Question: I am trying to make my column in excel fit into the column size that I give it, I am trying to use the property horizontalAlignment to do this.
I can get it working with xlCenter, but I need to do xlFill but there isn't a value for xlFill.
'''
With objExcelAssist.worksheet.columns("N:N")
.horizontalAlignment = xlCenter
End With
'''
What I have tried:
'''
With objExcelAssist.worksheet.columns("N:N")
.horizontalAlignment = xlFill
End With
With objExcelAssist.worksheet.columns("N:N")
.horizontalAlignment = xlFillDefault
End With
'''
Not had any success so far, am I use the wrong name to fill?
-------------- EDIT ------------------
All shrinkToFit did was make my text smaller

I need it just so it doesn't overlap the next row without effecting the text size
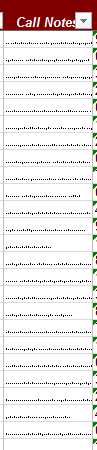
Answer: Is this what you are trying?
'''
With objExcelAssist.Worksheet.Columns("N:N")
.HorizontalAlignment = xlFill
.ShrinkToFit = True
End With
'''
: The other things that you have at your disposal are
'''
.HorizontalAlignment
.VerticalAlignment
.WrapText
.Orientation
.AddIndent
.IndentLevel
.ShrinkToFit
.ReadingOrder
.MergeCells
'''
The problem finally what I could ascertain is that you are latebinding with MS- Excel and hence MS - Access didn't recognize those constants. You have 2 options in such a case
Declare the constants at the top of the code. For example
'''
Const xlFill As Integer = 5
'~~> Other COnstants You can check their values in Excel Object Browser
Const xlBottom As Integer = -4107
Const xlContext As Integer = -5002
Const xlCenter As Integer = -4108
'''
and so on. OR
Replace the constants with their values.. For Example
'''
With objExcelAssist.Worksheet.Columns("N:N")
.HorizontalAlignment = 5
.VerticalAlignment = -4107
.WrapText = False
.Orientation = 0
.AddIndent = False
.IndentLevel = 0
.ShrinkToFit = False
.ReadingOrder = -5002
.MergeCells = False
End With
'''